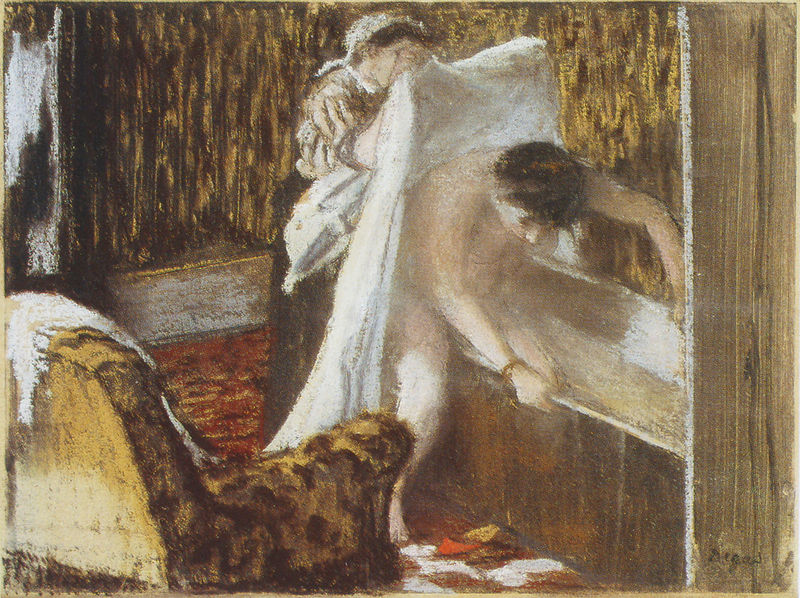
Titel: Frau dem Bad entsteigend
Künstler: Edgar Degas
Institution: Paris, Musée d’Orsay
Schlagwörter: akt, nackt, braun, frankreich, frau, rot, tuch, wand, bild, sessel, bad, badewanne, wanne, pantoffel, impressionissmus, maid, wannebad